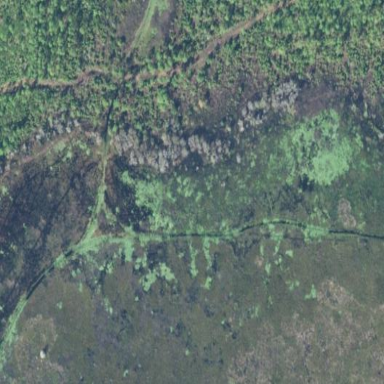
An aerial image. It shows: Cypress dome swamp within wetland natural area.